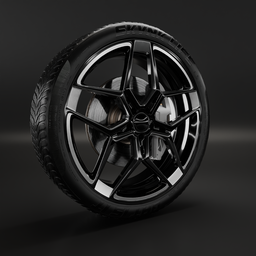
Label: mechanical